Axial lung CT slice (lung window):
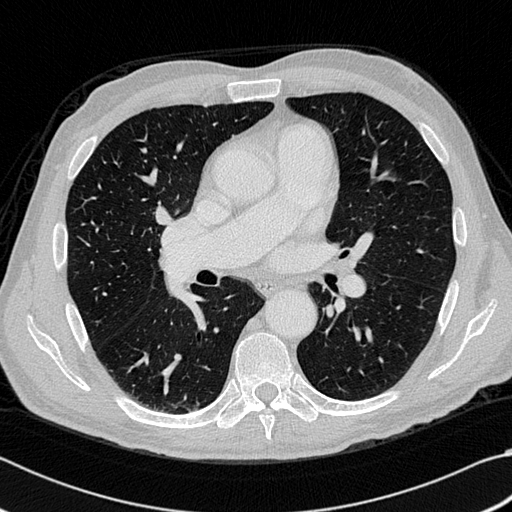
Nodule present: no